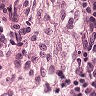
Metastatic tissue present: no